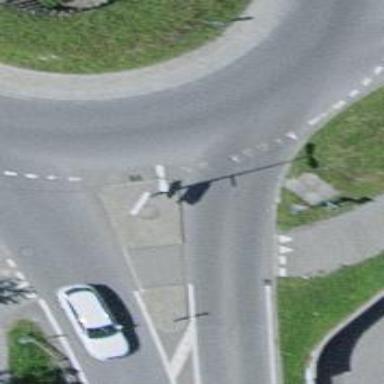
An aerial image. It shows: Road with "give way" sign.